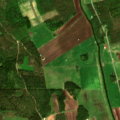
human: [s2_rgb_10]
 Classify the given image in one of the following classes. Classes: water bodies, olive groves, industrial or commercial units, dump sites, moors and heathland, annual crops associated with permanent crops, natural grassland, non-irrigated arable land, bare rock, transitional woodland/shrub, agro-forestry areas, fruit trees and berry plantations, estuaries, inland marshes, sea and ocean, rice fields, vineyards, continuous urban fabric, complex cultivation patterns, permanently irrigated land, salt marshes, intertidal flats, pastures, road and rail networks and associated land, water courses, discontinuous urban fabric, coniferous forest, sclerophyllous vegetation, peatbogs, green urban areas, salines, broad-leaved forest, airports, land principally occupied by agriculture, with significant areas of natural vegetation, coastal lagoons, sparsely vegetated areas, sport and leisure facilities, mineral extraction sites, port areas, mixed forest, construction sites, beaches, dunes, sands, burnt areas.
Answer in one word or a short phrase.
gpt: non-irrigated arable land, land principally occupied by agriculture, with significant areas of natural vegetation, coniferous forest, mixed forest